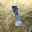
Label: 1